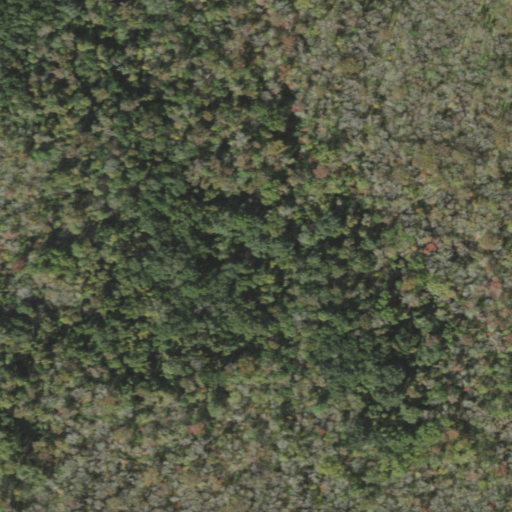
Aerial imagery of island in Florida named Magnolia Island containing woody wetlands and evergreen forest